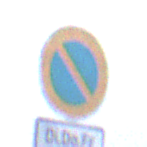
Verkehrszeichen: EingeschraenktesHalteverbot
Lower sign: ZeitangabenMitBeschraenkungAufWochentage3
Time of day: SunriseSunset
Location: Outdoor (Nature)
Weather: Overcast
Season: NotSpecified
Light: Natural